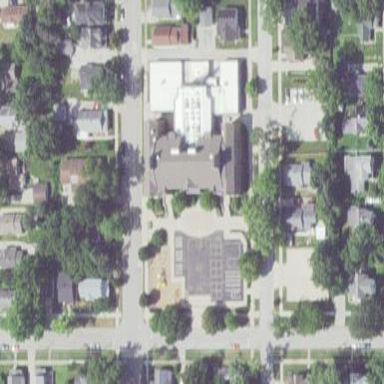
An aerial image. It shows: School.